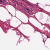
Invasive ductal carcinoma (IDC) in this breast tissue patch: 0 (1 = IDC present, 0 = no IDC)